Interaction volume radius: 10 \u00c5
Interaction volume height: 10 \u00c5
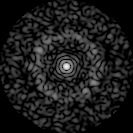
Disorder parameter: 0.8531